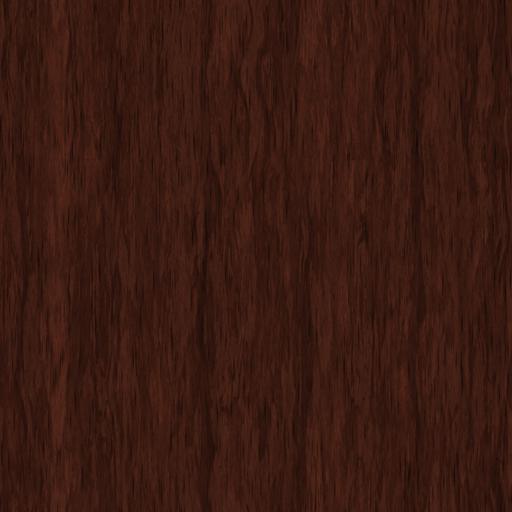
Tags: clean dark flat red smooth wood wooden